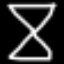
Label: hourglass